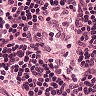
Metastatic tissue present: no